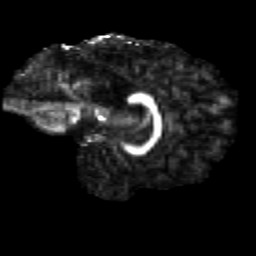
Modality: FA
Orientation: sagittal
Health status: healthy
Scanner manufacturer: siemens
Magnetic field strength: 3 T
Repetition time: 12 s
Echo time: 0.092 s